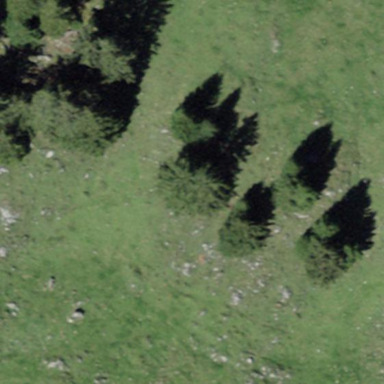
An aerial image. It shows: Forest area.